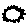
Label: sun